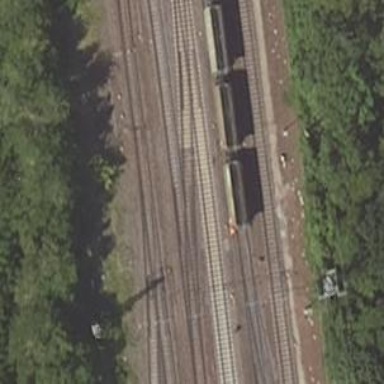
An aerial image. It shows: Railway switch with the turnout on the right side.